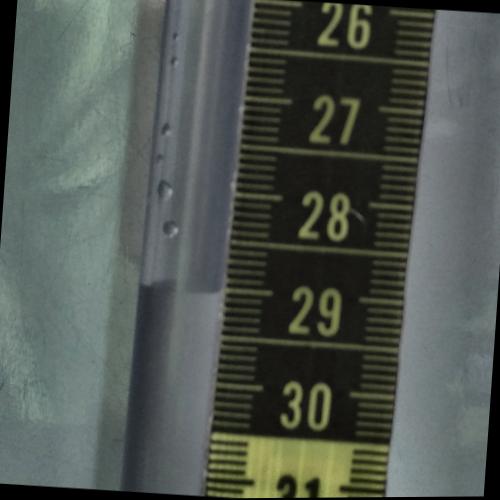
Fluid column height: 29.0 cm